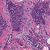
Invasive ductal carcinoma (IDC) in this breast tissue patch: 1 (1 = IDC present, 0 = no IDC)